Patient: sex M, age 71
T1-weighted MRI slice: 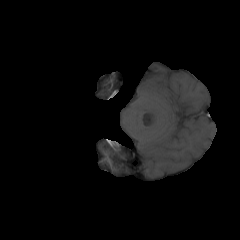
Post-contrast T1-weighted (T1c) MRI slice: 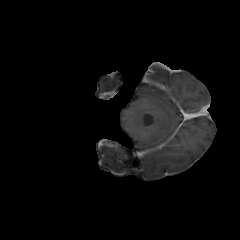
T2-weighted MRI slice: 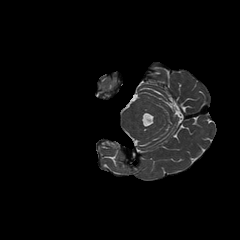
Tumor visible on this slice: no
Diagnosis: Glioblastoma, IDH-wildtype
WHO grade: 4